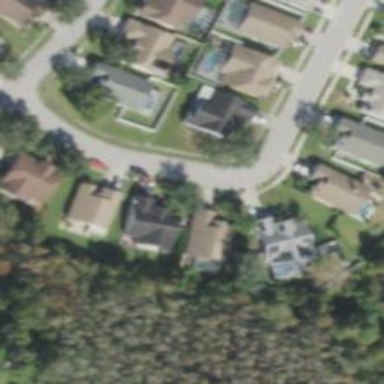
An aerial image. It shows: Residential road.